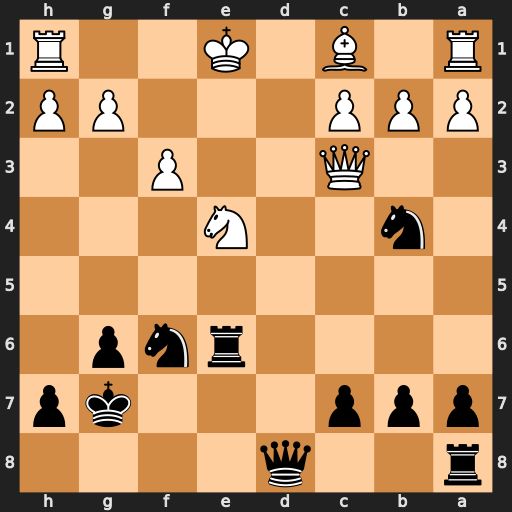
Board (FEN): r2q4/ppp3kp/4rnp1/8/1n2N3/2Q2P2/PPP3PP/R1B1K2R
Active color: b
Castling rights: KQ
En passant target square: -
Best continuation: Nd5 Qb3 Nxe4